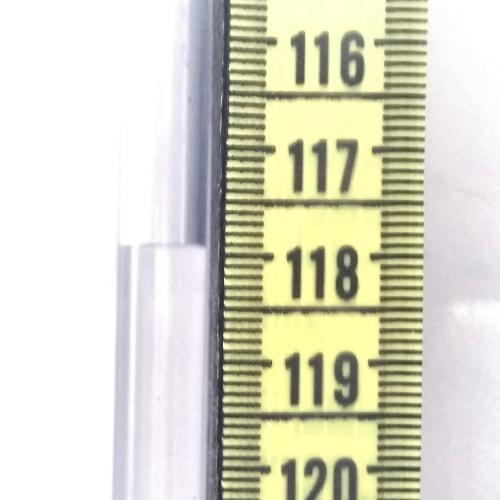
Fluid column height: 117.9 cm